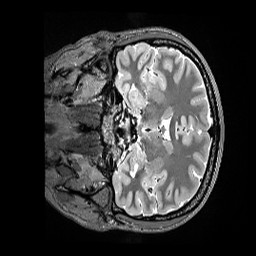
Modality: T2w
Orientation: coronal
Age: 35
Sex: female
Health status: ill
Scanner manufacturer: siemens
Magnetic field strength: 3 T
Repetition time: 3.2 s
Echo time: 0.564 s